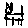
Label: cat